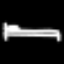
Label: bed